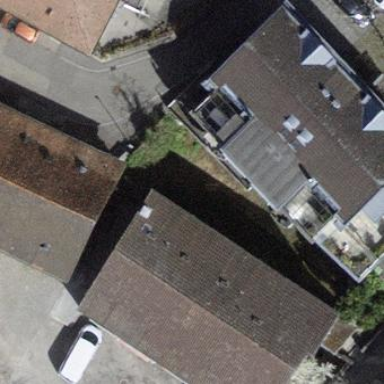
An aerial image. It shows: Building with tile roof.